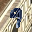
Label: 9